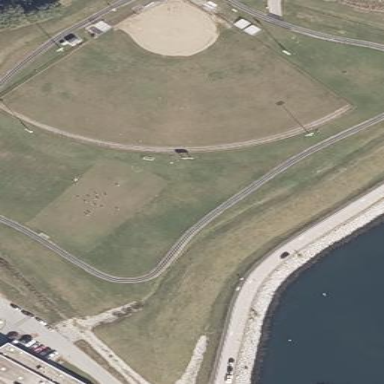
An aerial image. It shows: Grass baseball pitch enclosed by chain-link fence.